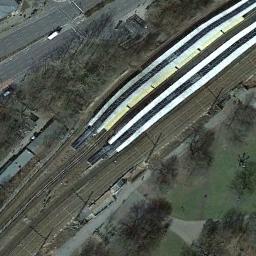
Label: railway_station